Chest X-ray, PA view. Patient: 80 years old, sex M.
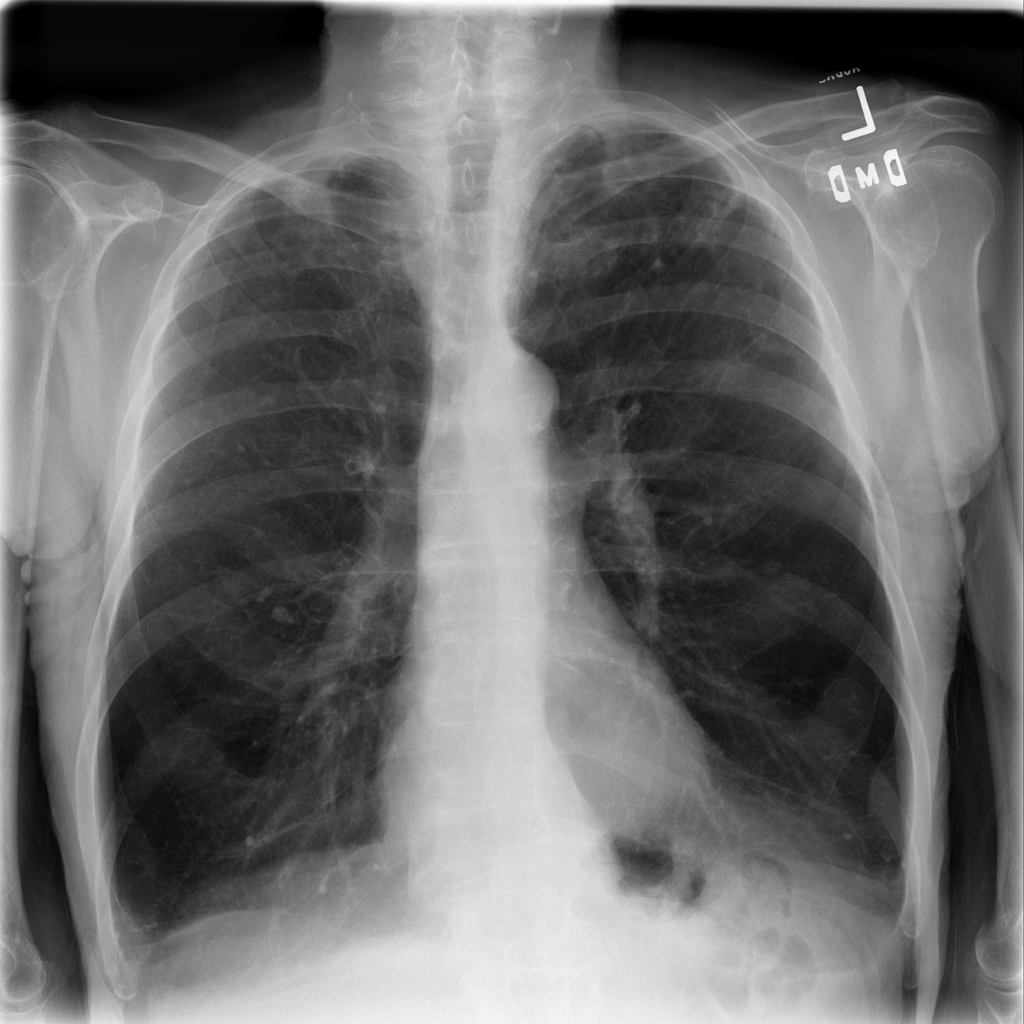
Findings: Nodule